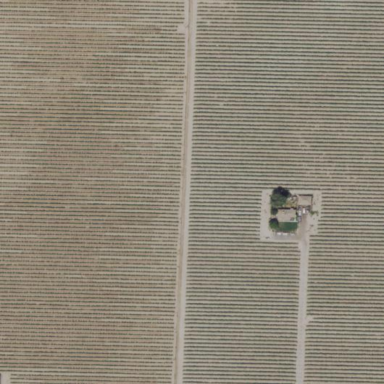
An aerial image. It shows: Beautiful vineyard in the countryside.